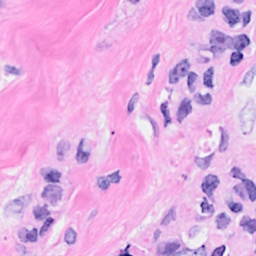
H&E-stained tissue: Breast